Field crop: tomato
Growth stage: 1
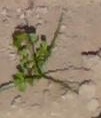
Species: portulaca